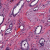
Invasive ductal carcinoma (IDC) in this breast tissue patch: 1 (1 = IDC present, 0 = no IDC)